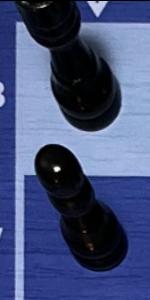
Label: Pawn_Black